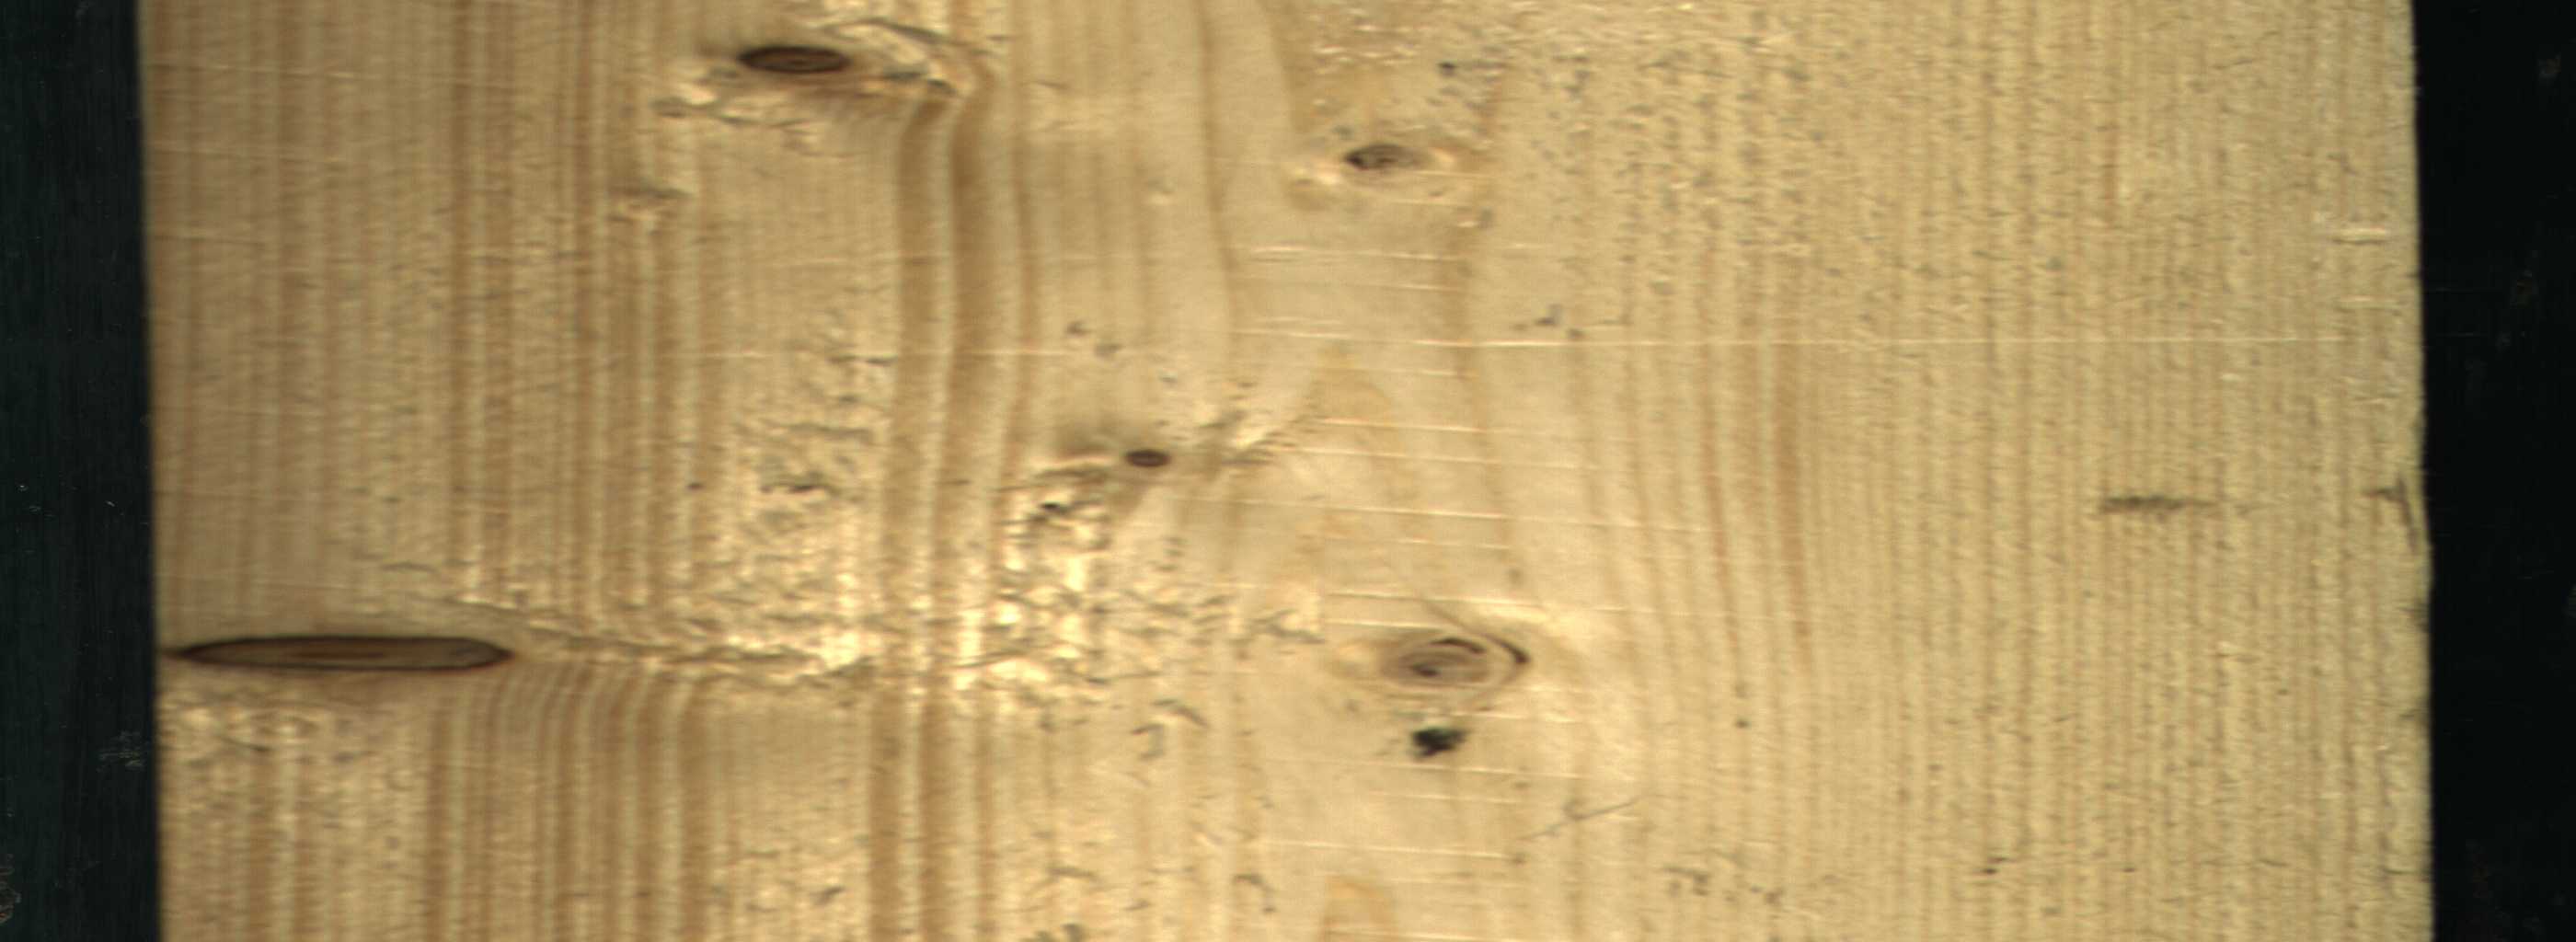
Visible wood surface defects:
Dead_Knot
Dead_Knot
Live_Knot
Live_Knot
Live_Knot